Question: I have a partial view:
'''
@ModelType ProjectCreateViewModel
@Code
Dim vdd = New ViewDataDictionary()
vdd.Add("Classes", "template")
End Code
@Html.EditorFor(Function(m) m.Project.InvoiceScheduleBasedOnDates, vdd))
'''
In this partial view I create new ViewDataDictionary to pass additional data to my editor. In the editor I access ViewBag.Classes and its value is null. However, when I debug I can see that the ViewBag contains "Classes" key. Here a screen dump:

Why is this happening to me and what can I do to pass this value from a partial to editor template?
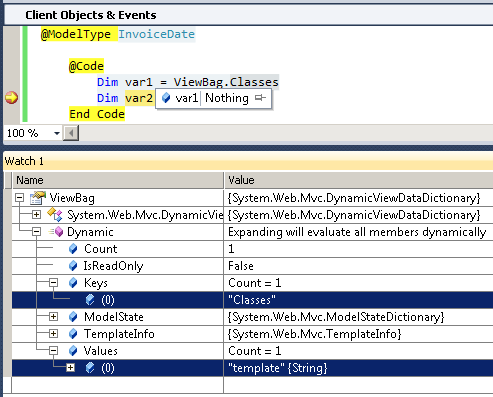
Answer: You could pass it as an anonymous object:
'''
@ModelType ProjectCreateViewModel
@Html.EditorFor(Function(m) m.Project.InvoiceScheduleBasedOnDates, New With { .Classes = "template" })
'''
and in your template:
'''
@Modelype InvoiceDate
@Code
Dim var1 = ViewBag.Classes
...
End Code
'''